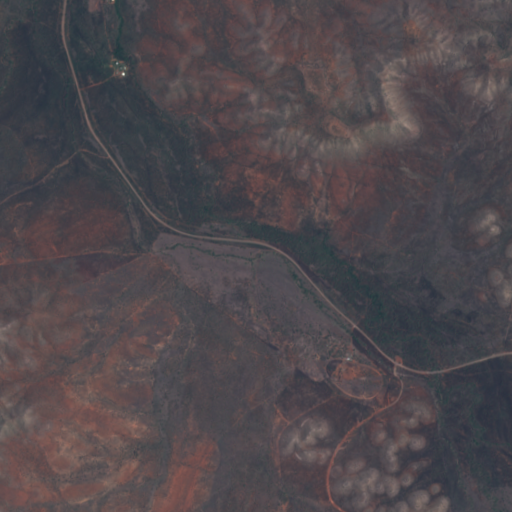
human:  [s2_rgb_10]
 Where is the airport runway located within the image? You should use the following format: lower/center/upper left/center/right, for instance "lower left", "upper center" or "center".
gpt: The airport runway is located in the center right of the image.
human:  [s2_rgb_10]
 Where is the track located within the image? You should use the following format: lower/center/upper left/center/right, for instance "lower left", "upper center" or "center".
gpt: The track is located in the lower right of the image.
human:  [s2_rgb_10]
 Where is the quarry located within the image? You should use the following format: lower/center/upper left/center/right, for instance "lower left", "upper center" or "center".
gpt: There is no quarry in the image.